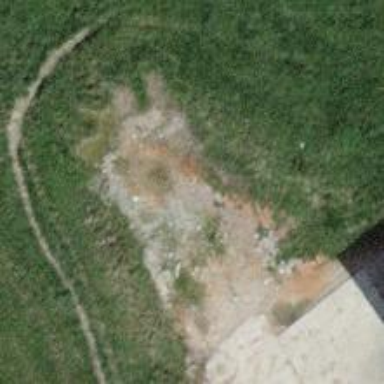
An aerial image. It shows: Dirt driveway providing service access.